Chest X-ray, AP view. Patient: 54 years old, sex F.
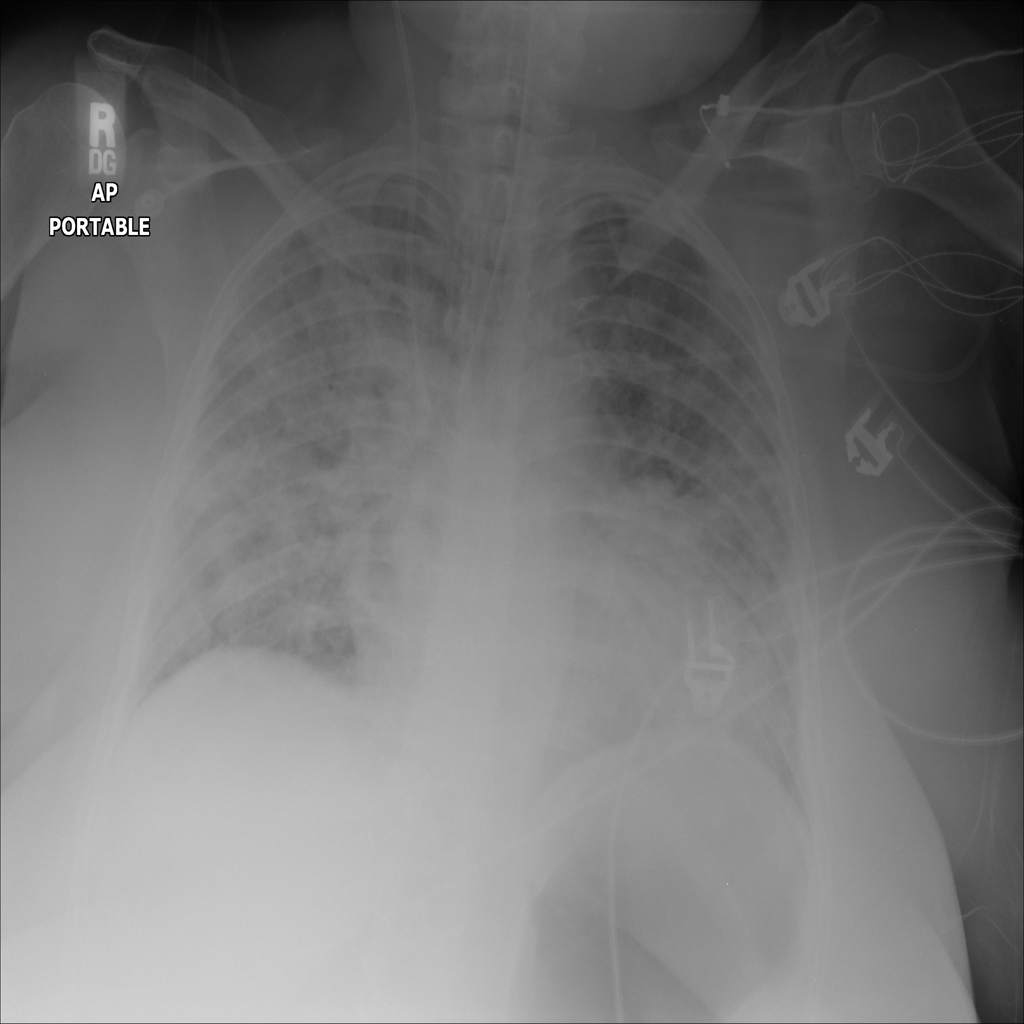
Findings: Infiltration